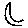
Label: moon